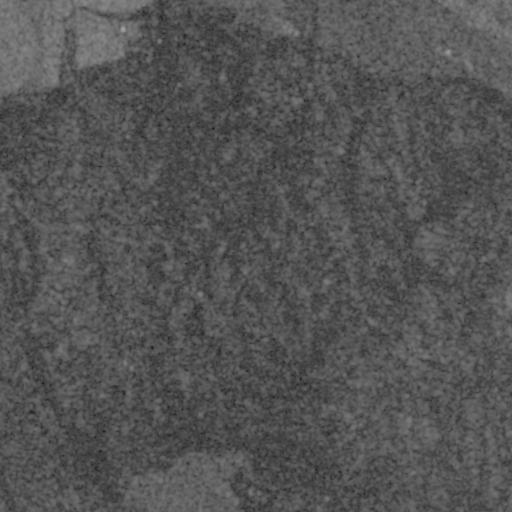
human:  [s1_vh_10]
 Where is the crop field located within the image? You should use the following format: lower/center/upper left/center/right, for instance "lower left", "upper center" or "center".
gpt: The crop field is located in the upper left of the image.
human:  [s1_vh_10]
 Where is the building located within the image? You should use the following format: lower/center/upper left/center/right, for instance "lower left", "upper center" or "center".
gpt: The building is located in the upper left of the image.
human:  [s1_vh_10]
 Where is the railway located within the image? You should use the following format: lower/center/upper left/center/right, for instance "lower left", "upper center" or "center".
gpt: The railway is located in the upper of the image.
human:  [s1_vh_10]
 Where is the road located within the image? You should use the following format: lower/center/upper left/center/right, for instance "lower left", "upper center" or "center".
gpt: The road is located in the upper of the image.
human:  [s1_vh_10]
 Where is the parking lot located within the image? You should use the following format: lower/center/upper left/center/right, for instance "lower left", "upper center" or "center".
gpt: There is no parking lot in the image.

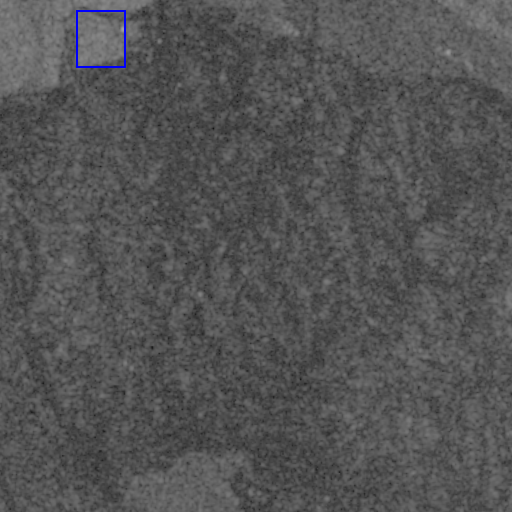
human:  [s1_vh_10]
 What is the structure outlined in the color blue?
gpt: The structure outlined in blue is a crop field.
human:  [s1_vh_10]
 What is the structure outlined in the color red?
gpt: There is no red outline.